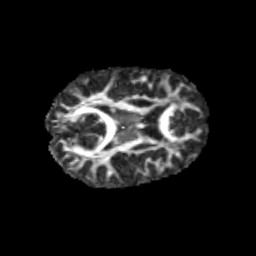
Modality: FA
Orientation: axial
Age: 10
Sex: male
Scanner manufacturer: siemens
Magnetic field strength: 3 T
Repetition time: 3.8 s
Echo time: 0.07 s